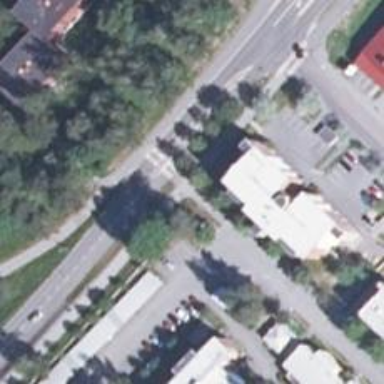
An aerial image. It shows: Road with "give way" sign.